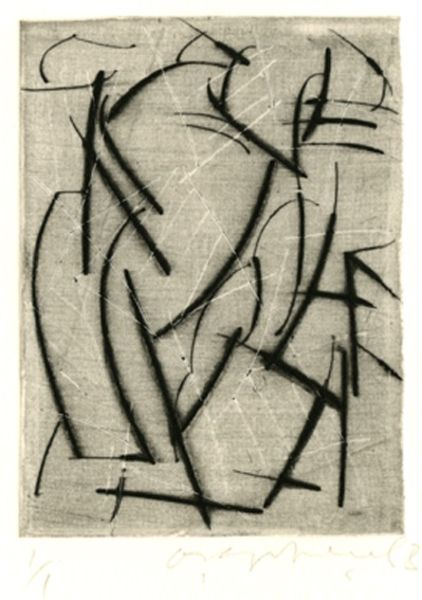
Titel: No. 654, No. 654
Künstler: Oleg Kudriashov
Standort: Amherst (Massachusetts, USA)
Institution: Mead Art Museum, Amherst College
Schlagwörter: oil, white, black, grey, pattern, print, drawing, frame, line, sketch, abstract, rectangle, diagonal, engraving, geometric, angles, lines, charcoal, short, rectangular, straight, acrylic, curved, straigth\